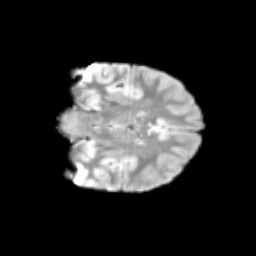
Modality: T2w
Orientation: coronal
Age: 11
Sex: male
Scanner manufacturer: siemens
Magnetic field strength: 3 T
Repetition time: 3.8 s
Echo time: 0.07 s